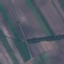
Land use / land cover: AnnualCrop